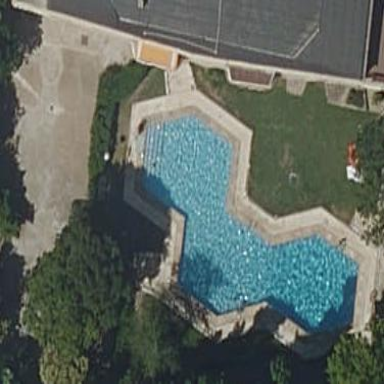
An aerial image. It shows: Swimming pool located in leisure land.